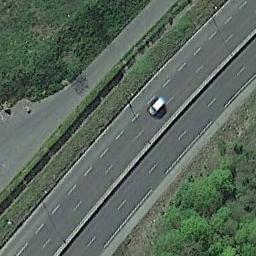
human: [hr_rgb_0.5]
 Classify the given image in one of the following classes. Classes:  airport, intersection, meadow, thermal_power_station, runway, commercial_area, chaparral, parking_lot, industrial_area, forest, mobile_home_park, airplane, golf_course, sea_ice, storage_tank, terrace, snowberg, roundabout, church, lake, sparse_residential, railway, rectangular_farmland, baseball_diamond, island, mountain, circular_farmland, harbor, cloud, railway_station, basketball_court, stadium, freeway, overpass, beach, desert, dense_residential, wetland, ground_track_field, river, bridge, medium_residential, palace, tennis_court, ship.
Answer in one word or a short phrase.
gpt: freeway